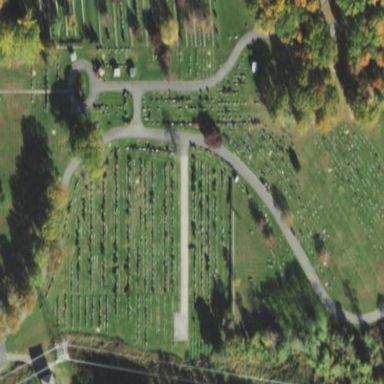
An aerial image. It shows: Graveyard used as cemetery.